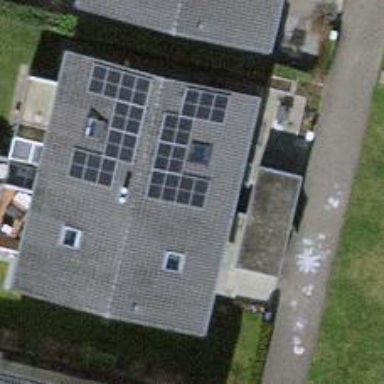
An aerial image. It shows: Solar power generator with photovoltaic panels.